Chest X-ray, AP view. Patient: 54 years old, sex M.
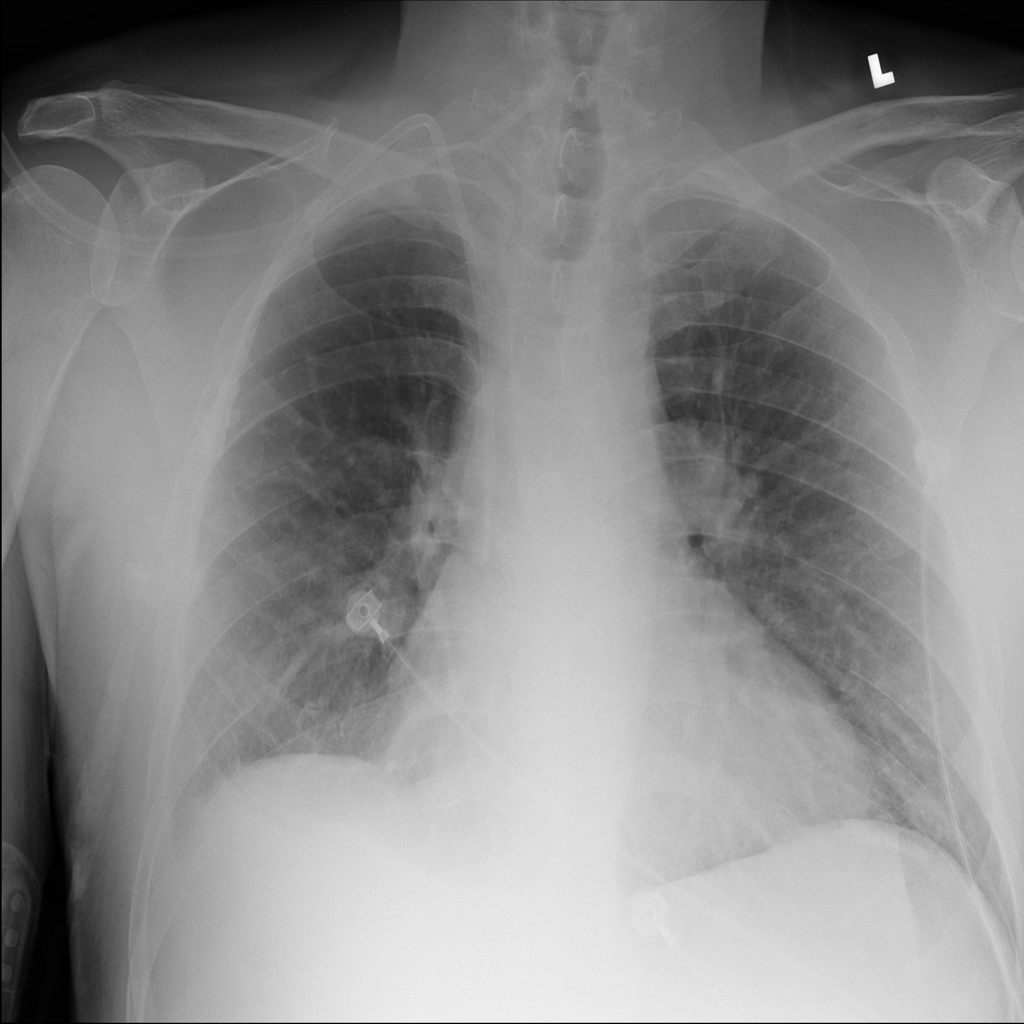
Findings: No Finding